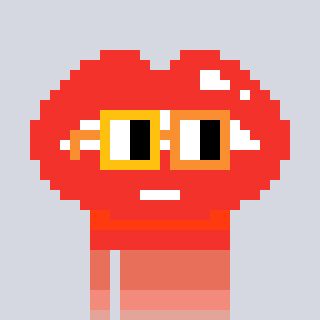
a pixel art character with square yellow and orange glasses, a lips-shaped head and a blue-colored body on a cool background